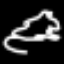
Label: frog